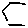
Label: hexagon